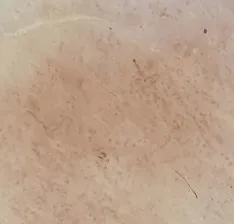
Dermatoscopic image revealing distinctive features of porokeratosis, including a coronoid lamella, supporting the clinical diagnosis of porokeratosis.
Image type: medical_photograph (skin_photograph)